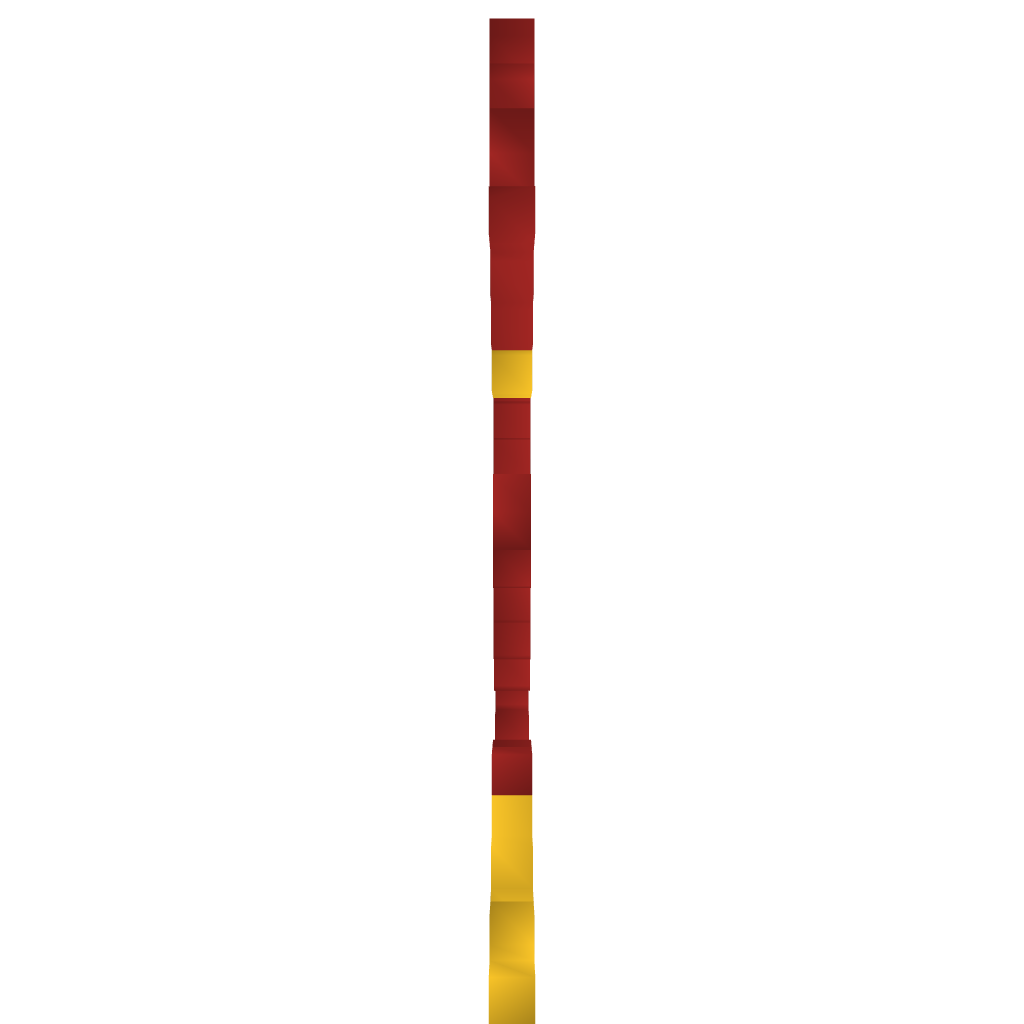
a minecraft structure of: Metalman (ErnieCIII)